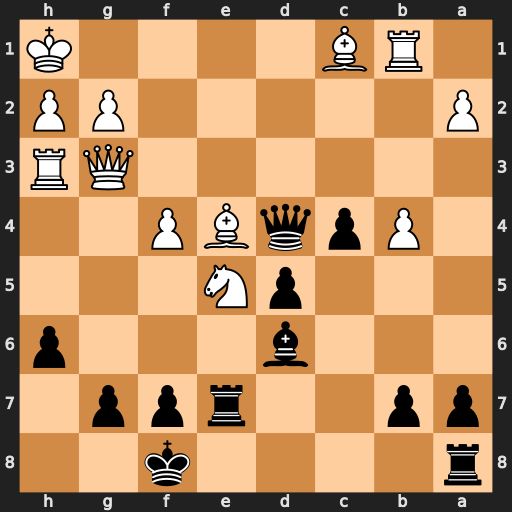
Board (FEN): r4k2/pp2rpp1/3b3p/3pN3/1PpqBP2/6QR/P5PP/1RB4K
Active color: b
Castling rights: -
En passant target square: -
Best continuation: Qd1+ Qe1 Qxe1#